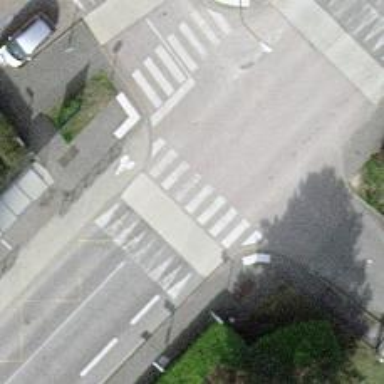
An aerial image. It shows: Marked road crossing.